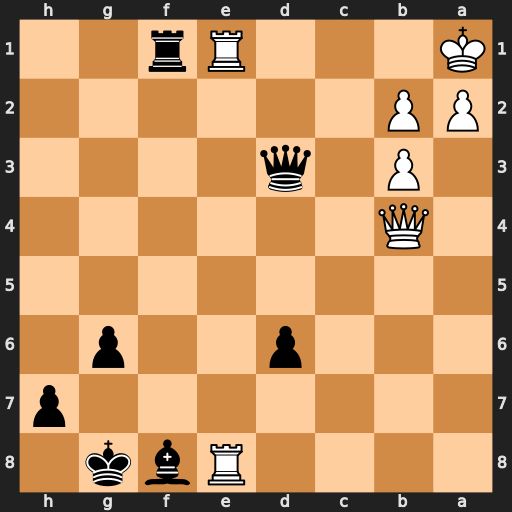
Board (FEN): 4Rbk1/7p/3p2p1/8/1Q6/1P1q4/PP6/K3Rr2
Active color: b
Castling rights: -
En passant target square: -
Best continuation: Qd1+ Rxd1 Rxd1#